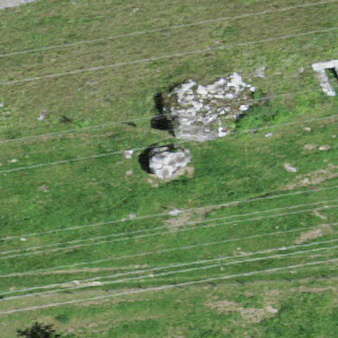
Label: bouldering_area